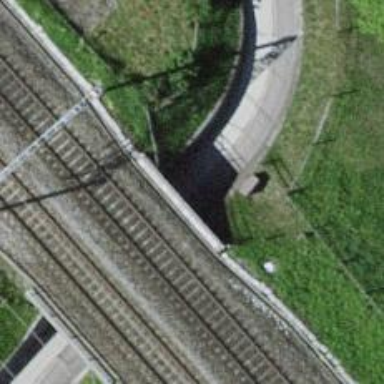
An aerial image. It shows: Concrete track passing through tunnel with grade1 tracktype.